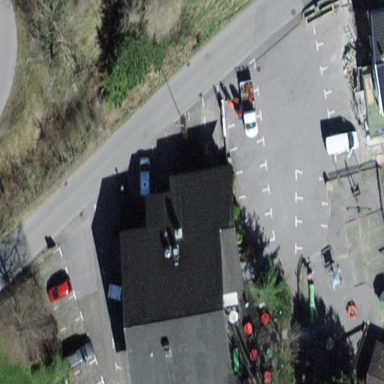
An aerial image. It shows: Restaurant in building.